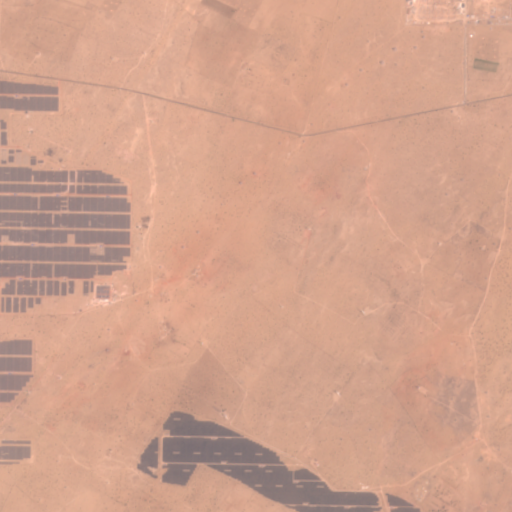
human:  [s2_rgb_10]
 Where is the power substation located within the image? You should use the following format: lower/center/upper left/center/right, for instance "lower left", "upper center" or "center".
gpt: The power substation is located in the upper right of the image.
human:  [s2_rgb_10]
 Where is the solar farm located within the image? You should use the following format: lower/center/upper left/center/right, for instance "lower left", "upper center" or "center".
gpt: The solar farm is located in the lower of the image.
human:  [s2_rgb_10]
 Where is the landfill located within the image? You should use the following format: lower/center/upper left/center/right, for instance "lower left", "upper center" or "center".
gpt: There is no landfill in the image.